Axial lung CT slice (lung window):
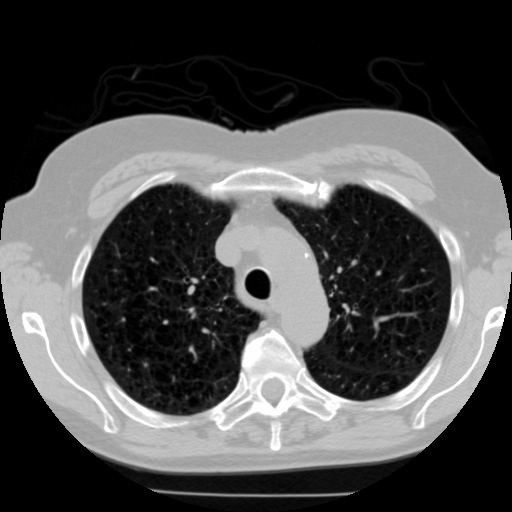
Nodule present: no